Question: I am developing a winForm application in which i am list all the running processes.
on mouseover of any process, i want preview window like (In Windows 7, when you mouse over an application in your task bar, a preview is generated showing the contents of the application window.)
See Image.

Any idea how to achieve this, i am not able to get it.
Any suggestion will be helpful.
Thanks..
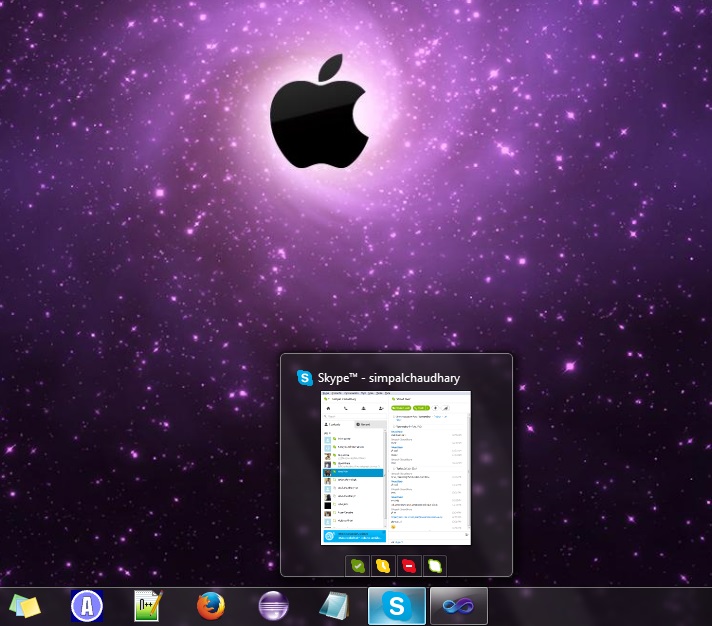
Answer: full example at this <URL>
You need two functions :
'''
[DllImport("dwmapi.dll")]
static extern int DwmRegisterThumbnail(IntPtr dest, IntPtr src, out IntPtr thumb);
[DllImport("dwmapi.dll")]
static extern int DwmUpdateThumbnailProperties(IntPtr hThumb, ref DWM_THUMBNAIL_PROPERTIES props);
'''
usage of DwmRegisterThumbnail
you are at your , and it a external program that you want to paint at your program.
'''
IntPtr hWnd = process.MainWindowHandle;
int i = DwmRegisterThumbnail(this.Handle, hWnd, out thumb);
'''
after registration, you just saying to windows the location to paint the picture
'''
DWM_THUMBNAIL_PROPERTIES props = new DWM_THUMBNAIL_PROPERTIES();
props.fVisible = true;
props.dwFlags = DWM_TNP_VISIBLE | DWM_TNP_RECTDESTINATION | DWM_TNP_OPACITY;
props.opacity = 255;
props.rcDestination = new Rect(panel.Left, panel.Top, panel.Right, panel.Bottom);
DwmUpdateThumbnailProperties(thumb, ref props);
'''